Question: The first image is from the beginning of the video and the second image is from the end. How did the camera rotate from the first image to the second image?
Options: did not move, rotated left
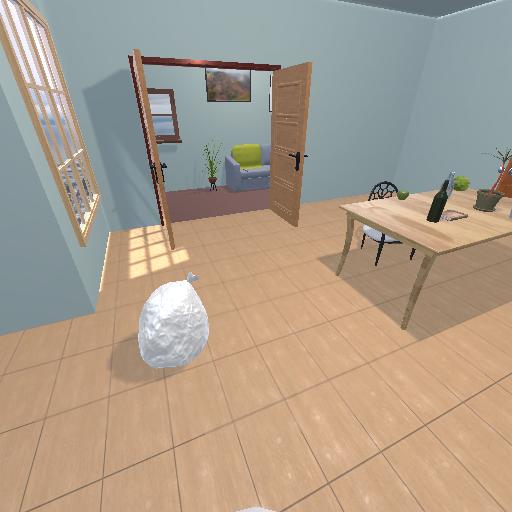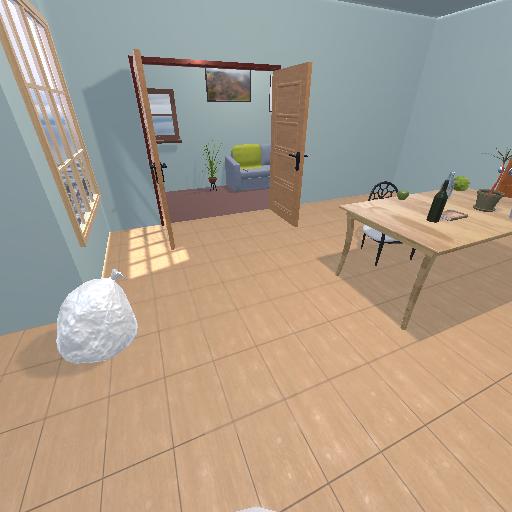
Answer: did not move